Question: I am beginner for python and trying understand difference of array types.
In this example I could not understand that at the end their outputs are different. Why the code behaves differently for the two?

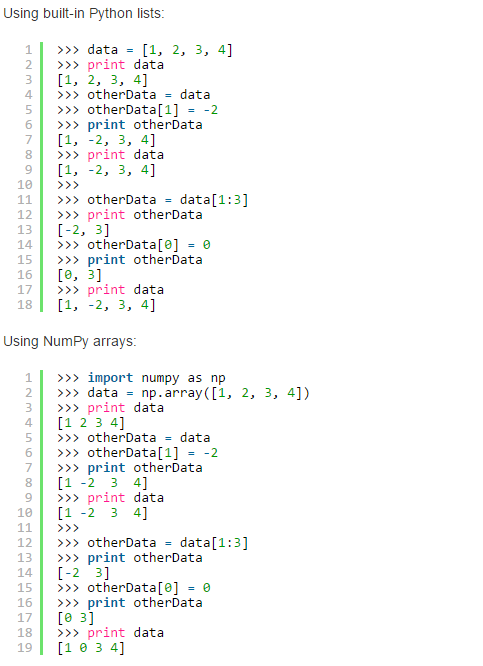
Answer: 'numpy' differs from Python in the way it handles lists (arrays). 'numpy' tries to keep the data buffer intact and not create new copies, while Python will create new objects. When you do:
'''
>>> a = list('1234')
>>> a
['1', '2', '3', '4']
>>> b = a[1:3]
>>> b[0] = 1
>>> b
[1, '3']
>>> a
['1', '2', '3', '4']
'''
modifying 'b', did not affect 'a', because 'b = a[1:3]' creates a new object. But in 'numpy', when you do:
'''
>>> import numpy as np
>>> c = np.array(a)
>>> c
array(['1', '2', '3', '4'])
>>> d = c[1:3]
>>> d
array(['2', '3'])
>>> d[0] = 1
>>> c
array(['1', '1', '3', '4'])
'''
modifying 'd', change 'c', because 'd' is a into the same buffer that 'c' is using.
(<URL>